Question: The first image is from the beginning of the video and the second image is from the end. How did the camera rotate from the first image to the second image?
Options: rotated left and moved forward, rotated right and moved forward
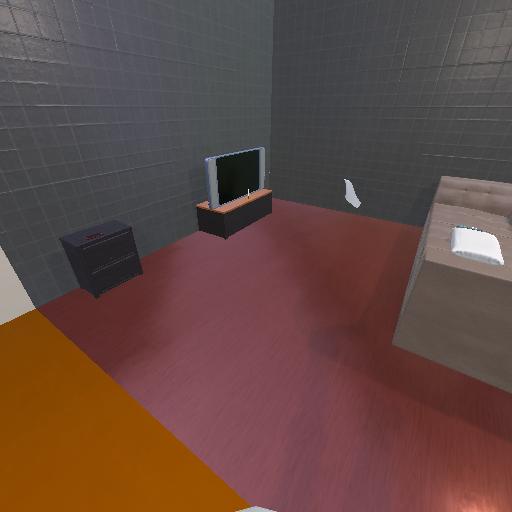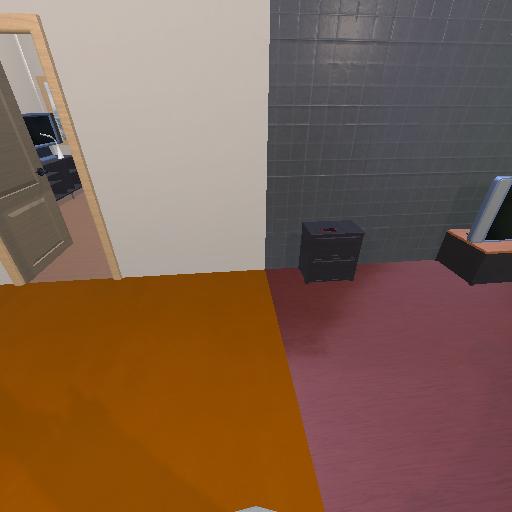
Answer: rotated left and moved forward